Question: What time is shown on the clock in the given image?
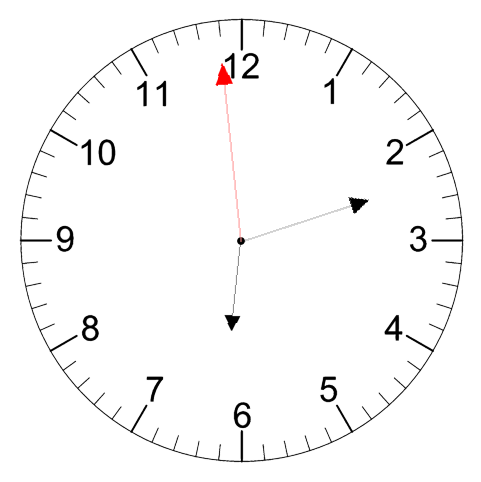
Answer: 06:11:59